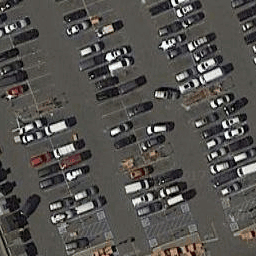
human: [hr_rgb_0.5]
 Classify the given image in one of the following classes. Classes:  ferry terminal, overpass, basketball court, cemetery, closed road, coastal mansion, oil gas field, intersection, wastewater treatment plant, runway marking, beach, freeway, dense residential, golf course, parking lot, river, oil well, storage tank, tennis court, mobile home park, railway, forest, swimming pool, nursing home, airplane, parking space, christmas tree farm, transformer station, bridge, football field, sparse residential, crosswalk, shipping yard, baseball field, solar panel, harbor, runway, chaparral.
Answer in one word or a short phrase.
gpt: parking lot